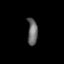
Tissue: lung
Cell type: Others
Senescence score: 0.6135
Nuclear area (px): 261
Mean DAPI intensity: 105.908